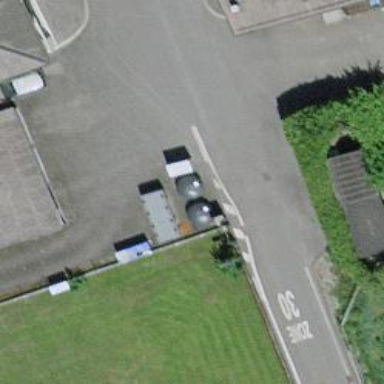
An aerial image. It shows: Waste disposal facility.